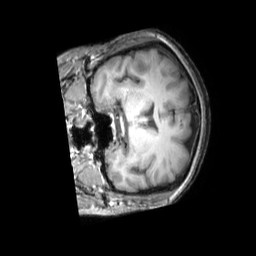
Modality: T1w
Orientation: coronal
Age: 44
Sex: female
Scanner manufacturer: philips
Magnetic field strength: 3 T
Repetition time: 0.009887 s
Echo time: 0.004605 s